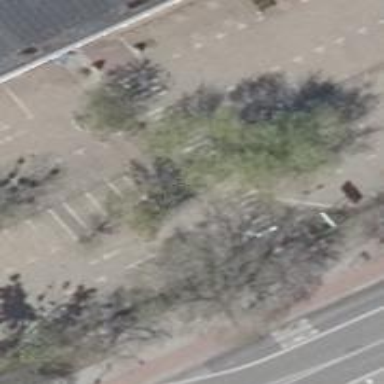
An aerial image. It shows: Road serving as parking aisle.